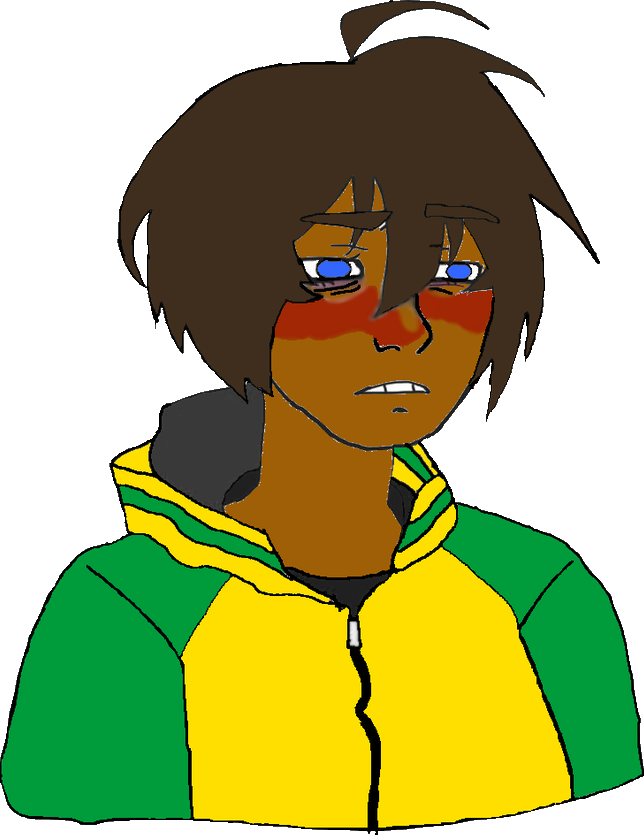
Label: 5_Twinkjak